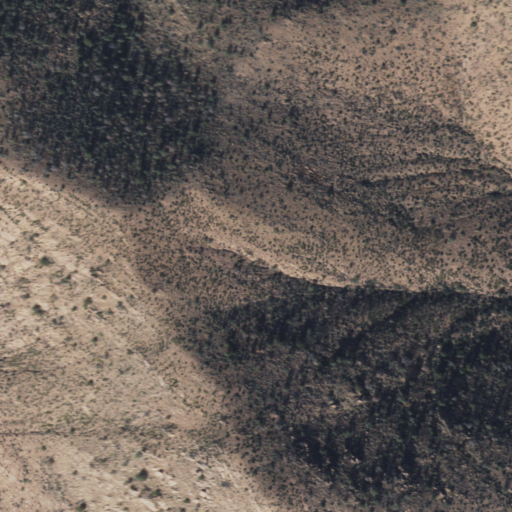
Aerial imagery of mountain in Arizona named Red Hills containing only shrub